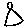
Label: triangle